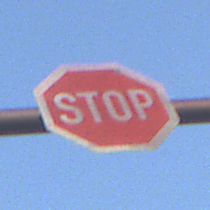
Verkehrszeichen: Stop
Umgebung: Outdoor, Urban
Tageszeit: SunriseSunset
Wetter: Clear
Licht: Natural
Jahreszeit: NotSpecified
Kontrast: MediumContrast